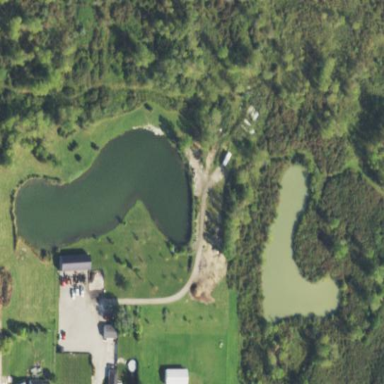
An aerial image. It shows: Serene pond surrounded by nature.